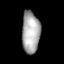
Tissue: lung
Cell type: Epithelial cells
Senescence score: 0.2344
Nuclear area (px): 742
Mean DAPI intensity: 169.084